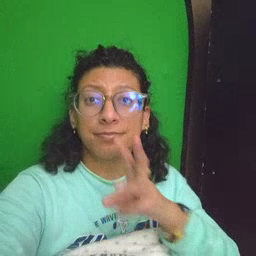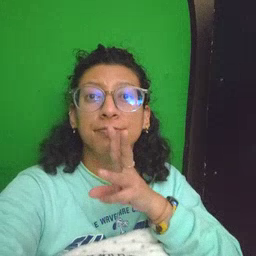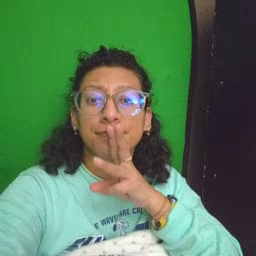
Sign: water